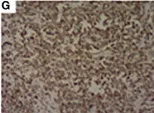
Pathological features. Vimentin were positive.
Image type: pathology (immunostaining)